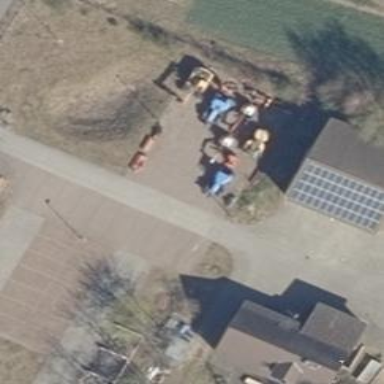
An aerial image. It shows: Concrete driveway.